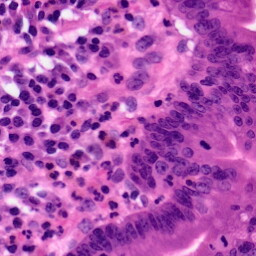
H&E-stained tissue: Pancreatic